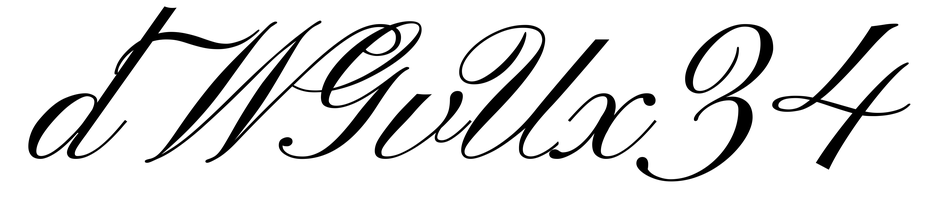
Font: PinyonScript-Regular